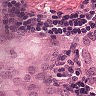
Metastatic tissue present: yes